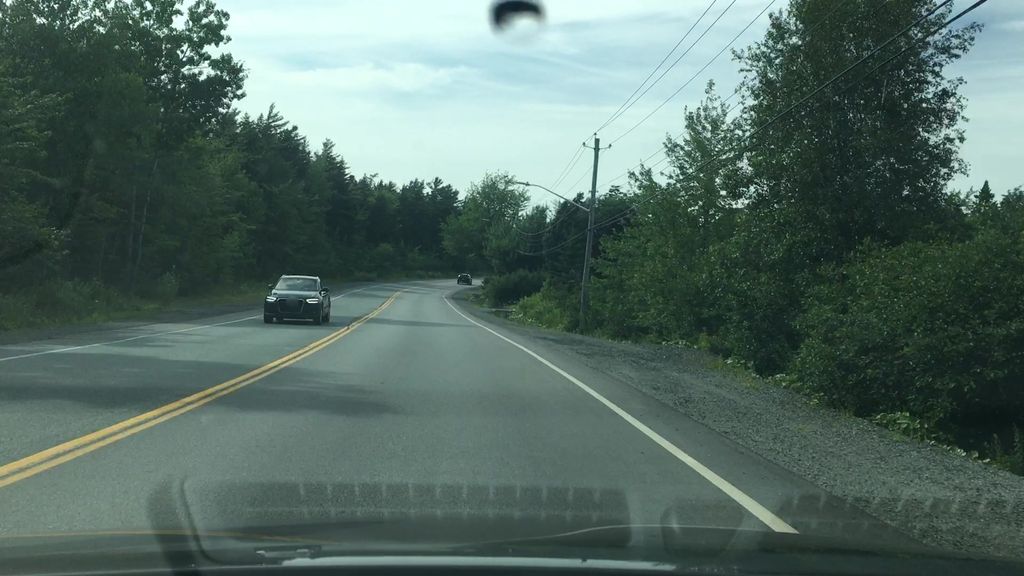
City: halifax